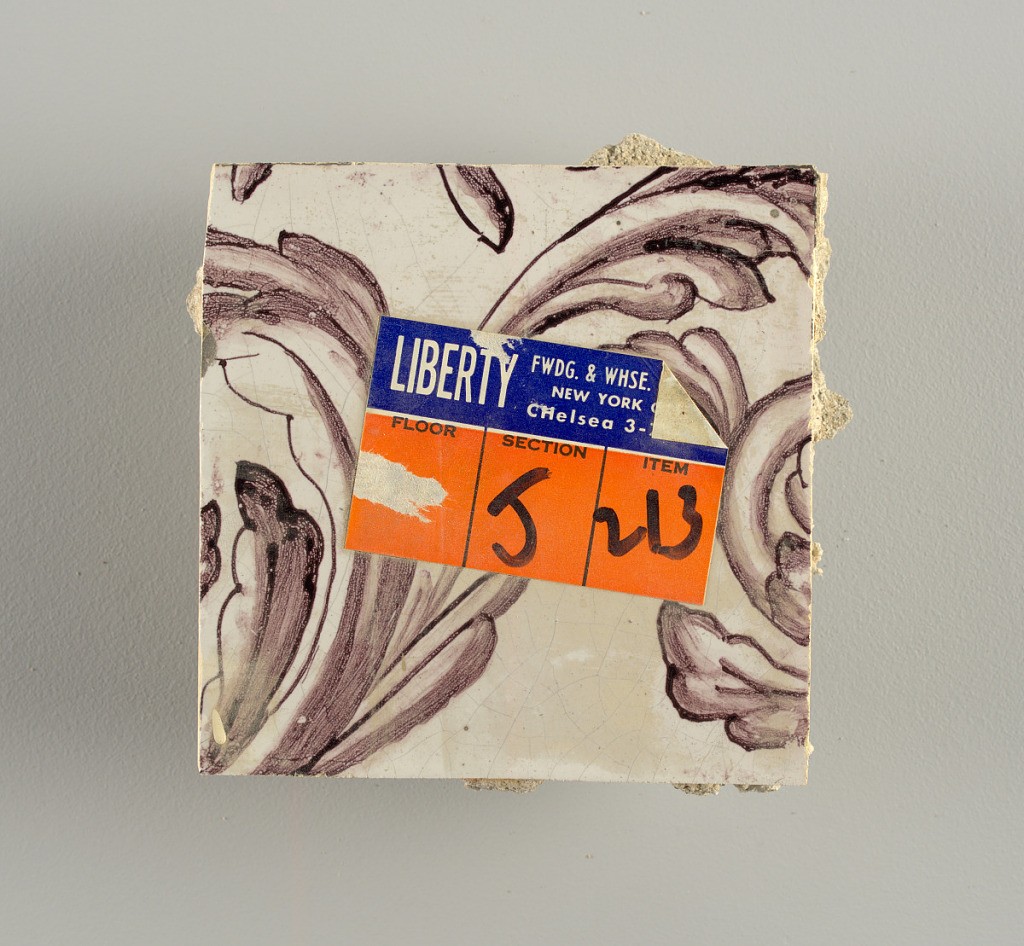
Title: Wall facing
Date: ca. 1725
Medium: tin-glazed earthenware, underglaze
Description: Two vertical rectangles, twenty-three tiles high.  A) Nine tiles wide at top; seven tiles wide at bottom.  B) Ten and one-half tiles wide.

Arabesque design of foliage.  A) with centered figure of Justice under a canopy.  B) with centered urn.